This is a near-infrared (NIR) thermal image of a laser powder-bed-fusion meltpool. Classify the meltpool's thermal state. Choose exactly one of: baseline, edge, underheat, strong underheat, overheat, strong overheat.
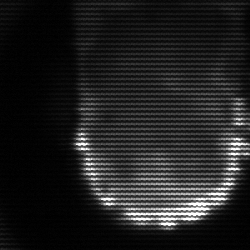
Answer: baseline